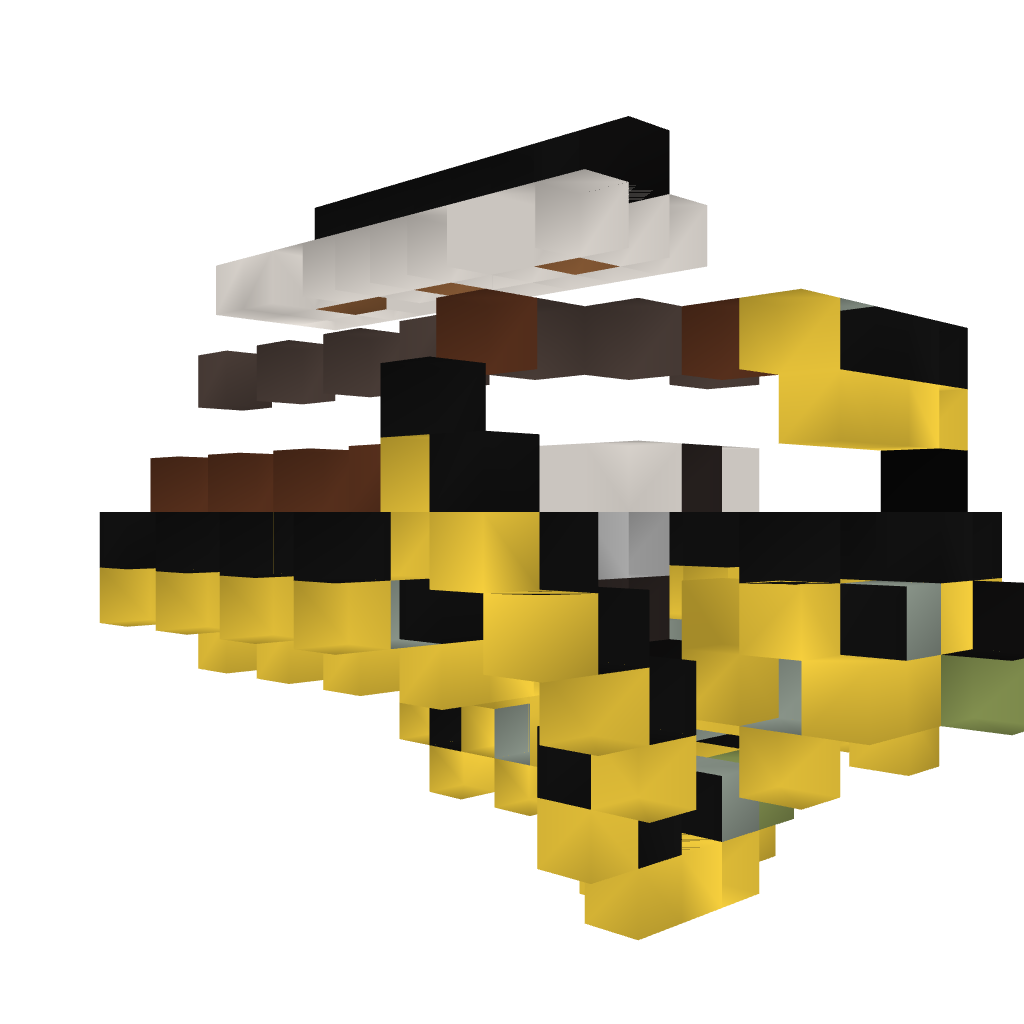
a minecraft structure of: Casino Machine 02